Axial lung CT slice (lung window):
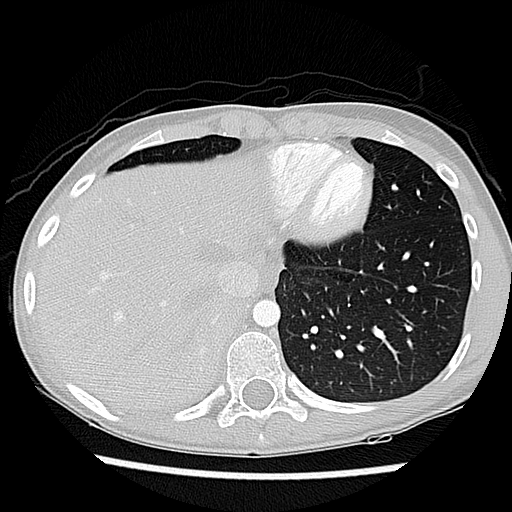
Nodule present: no